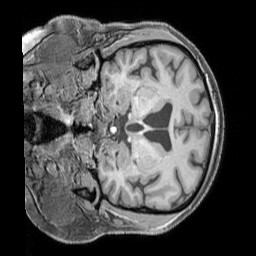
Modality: T1w
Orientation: coronal
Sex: female
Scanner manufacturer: siemens
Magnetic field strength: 3 T
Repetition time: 2.3 s
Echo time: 0.00226 s